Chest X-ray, PA view. Patient: 57 years old, sex F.
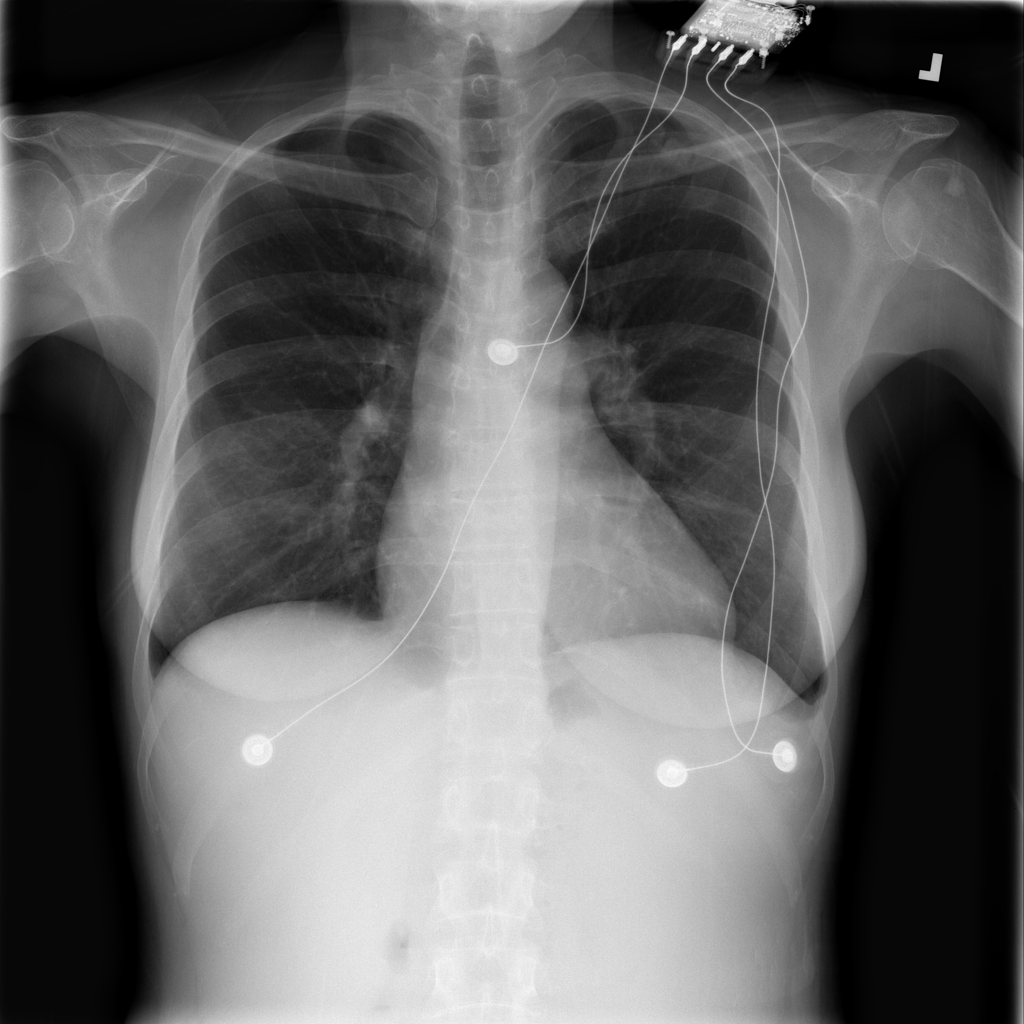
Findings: No Finding